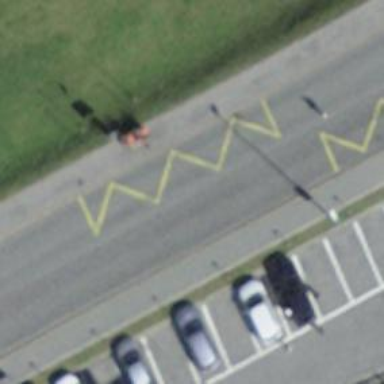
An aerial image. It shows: Bus stop with platform for public transport.